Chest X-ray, PA view. Patient: 9 years old, sex F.
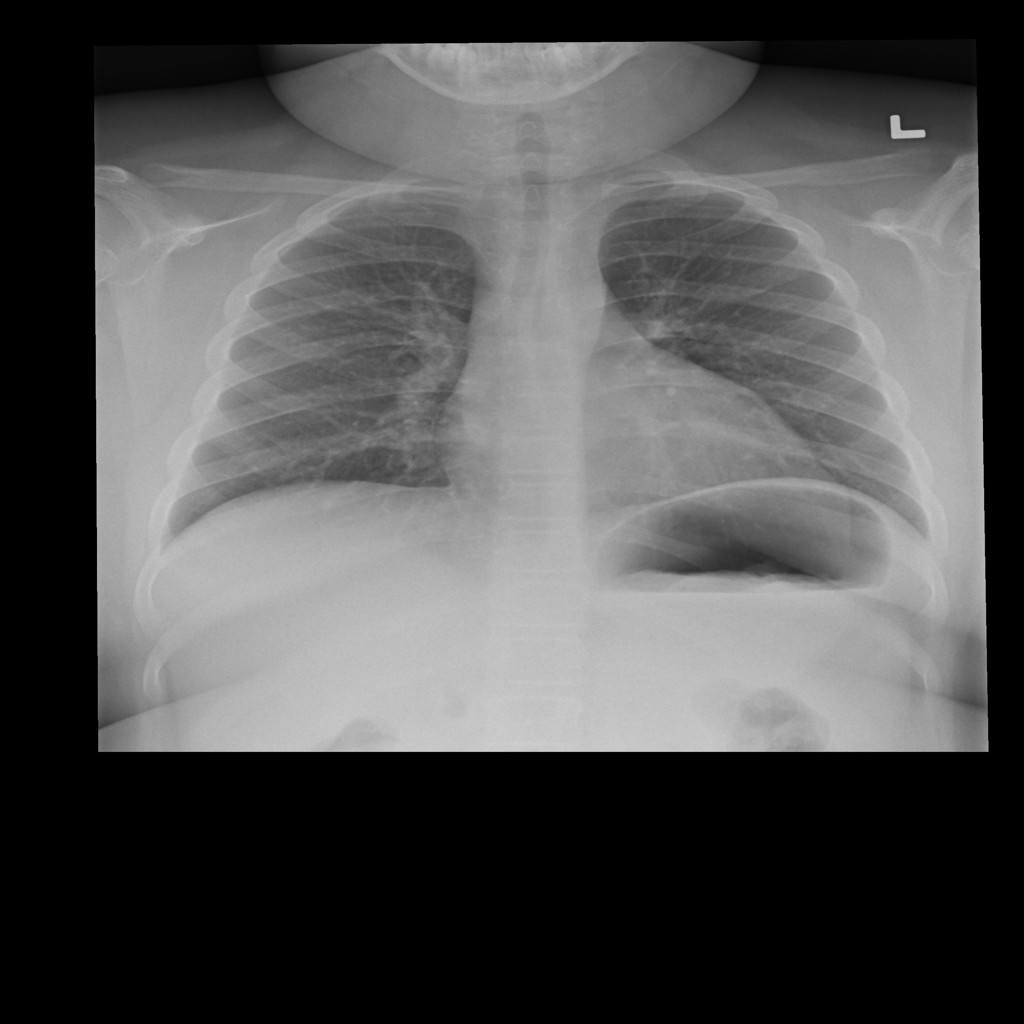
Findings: No Finding